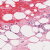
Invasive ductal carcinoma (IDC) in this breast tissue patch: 0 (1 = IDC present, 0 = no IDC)